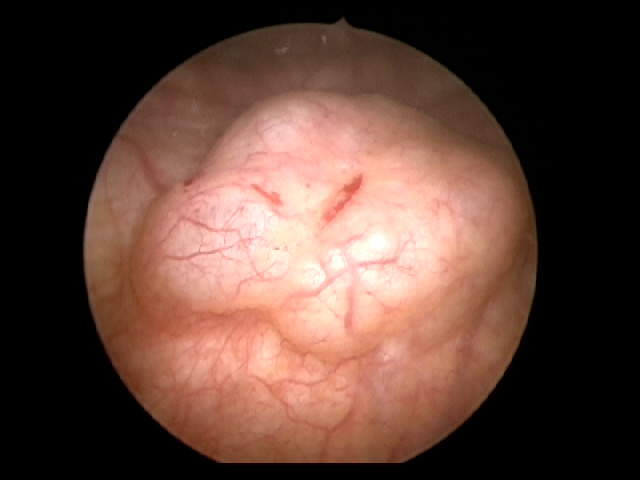
Modality: WLC
Class: Non-malignant
Subclass: CCG
Lesion: L1
Morphology: Non-papillary
Bladder cancer association: No